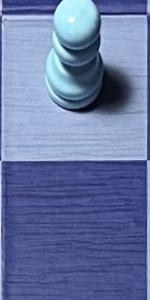
Label: Empty